Question: I'm building a registration page that uses JQuery's validator plugin to validate the form. For the username, i used the <URL>
And here's Available.php:
'''
<?php
$usr = $_POST['username'];
$link = new PDO('mysql:host=***;dbname=***;charset=UTF-8','***','***');
$usr_check = $link->prepare("SELECT * FROM Conference WHERE Username = :usr");
$usr_check->bindParam(':usr', $usr);
$usr_check->execute();
if($usr_check->rowCount()>0)
echo false;
else
echo true;
?>
'''
So I have a test account in my database with the username: user. When I tried to submit my form with the same username, it didn't display the error saying "username taken" which means the php isn't correct. Any ideas where I went wrong? Thanks
Edit: Ran the website with chrome's inspector open. When the user name is entered it DOES try to get Available.php but it says "500 internal server error". Here's what it looks like:

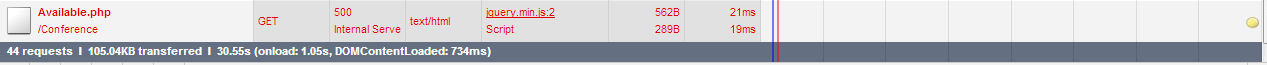
Answer: Alright, after chatting with you for a while, here's what we found:
1- $_POST should be $_GET, since you're using a remote method from jQuery.validate.
2- Your code was calling bindParam() on $link instead of $usr_check, which is correct in your question.
Another thing, your code also needs to print out strings for true and false. Wrap those in quotes.